Question: Count the number of objects in the diagram.
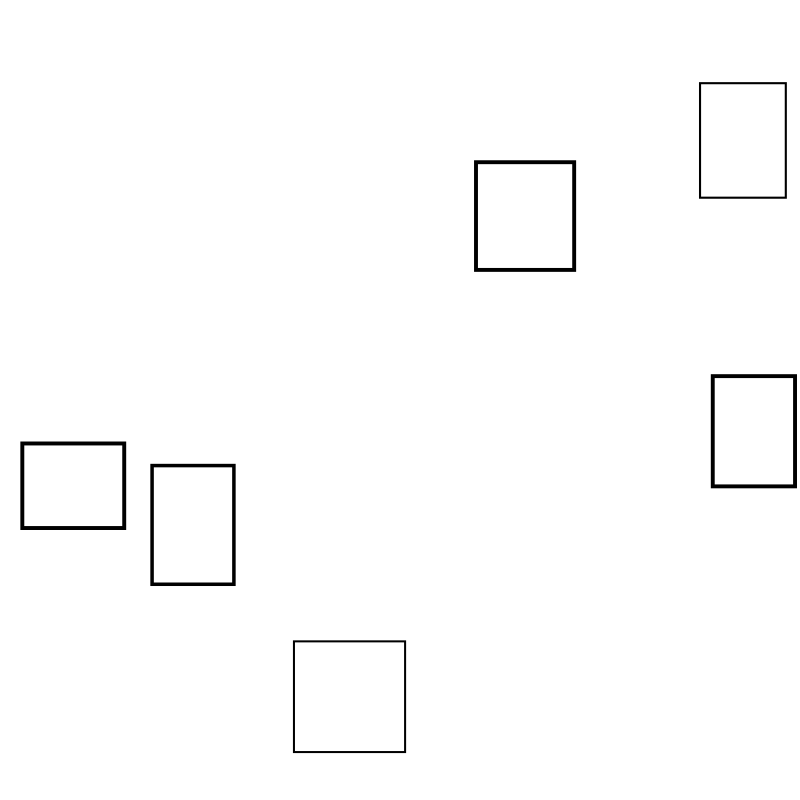
Answer: 6